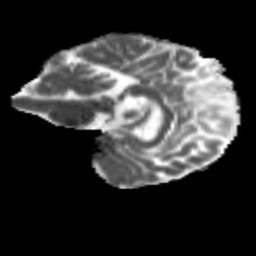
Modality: MD
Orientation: sagittal
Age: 53
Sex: male
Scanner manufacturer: siemens
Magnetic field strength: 3 T
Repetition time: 4.71 s
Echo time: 0.0906 s